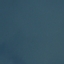
Land use / land cover: SeaLake